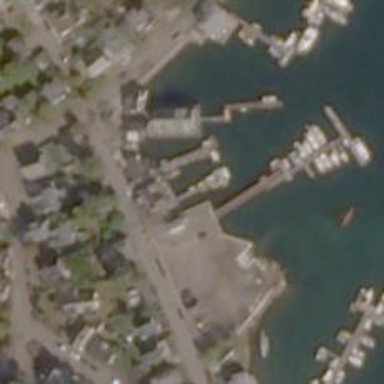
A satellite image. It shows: Man-made pier.